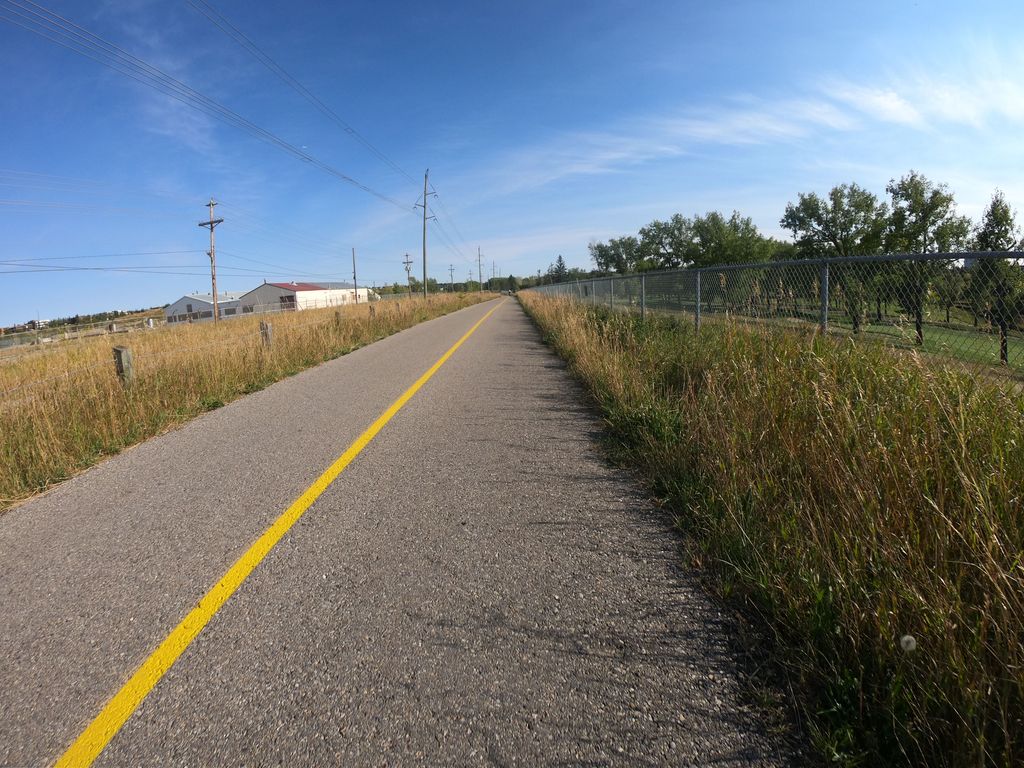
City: calgary